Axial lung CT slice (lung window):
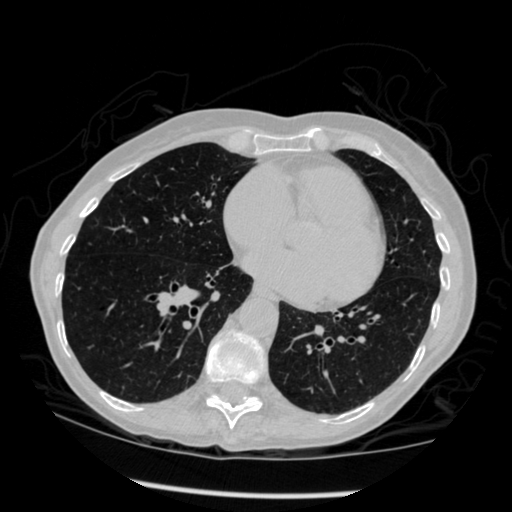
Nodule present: no